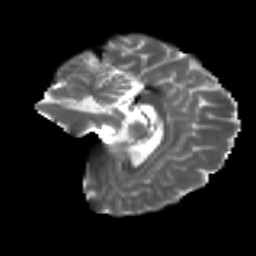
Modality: T2w
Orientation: sagittal
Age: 27
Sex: female
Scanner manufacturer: ge
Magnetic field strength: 3 T
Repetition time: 7.8 s
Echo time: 0.0606 s